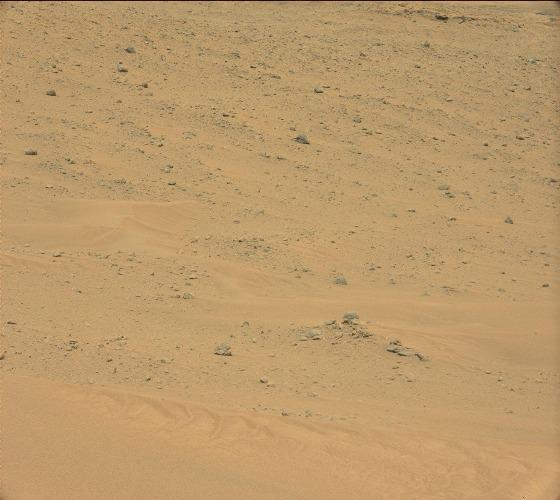
Terrain classes present: Bedrock, Gravel / Sand / Soil, Rock